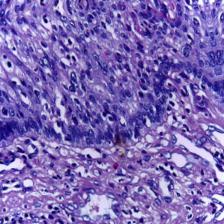
Diagnosis: Normal